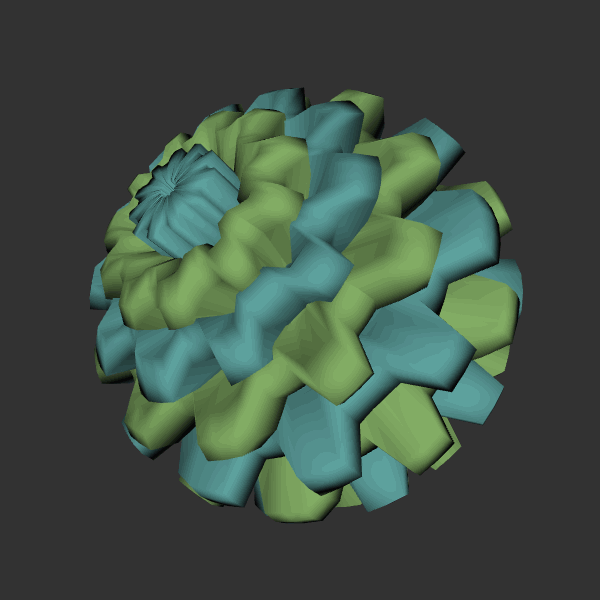
Background: dark